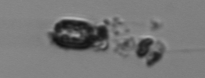
Label: Thalassiosira_TAG_external_detritus